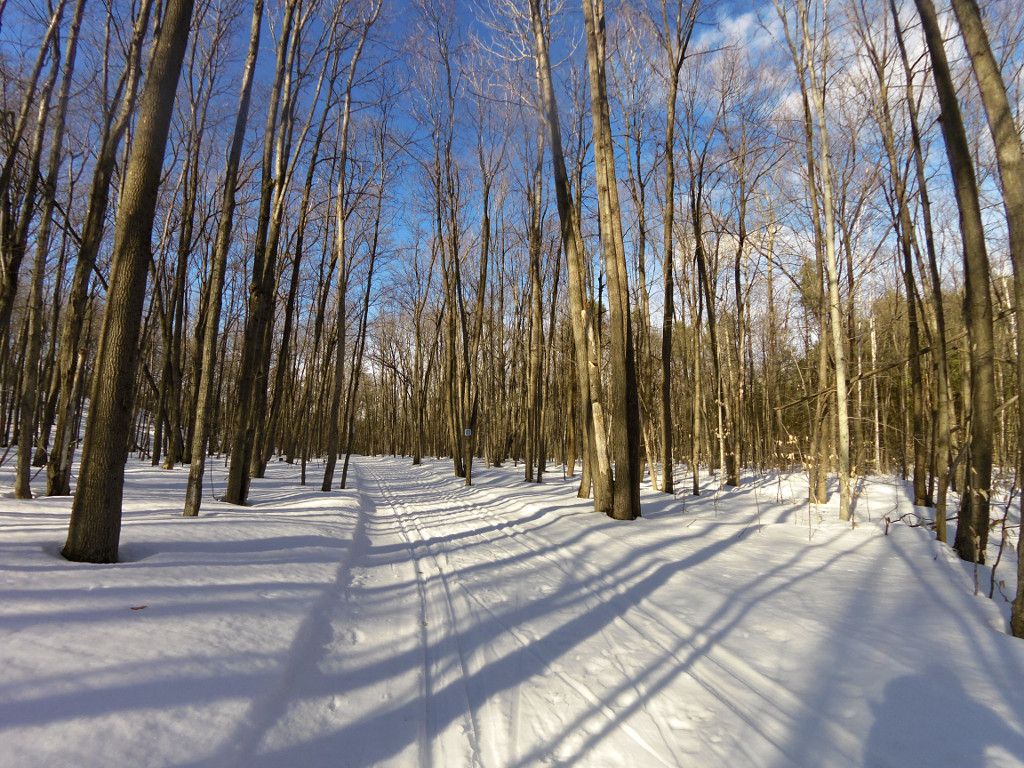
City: ottawa-gatineau